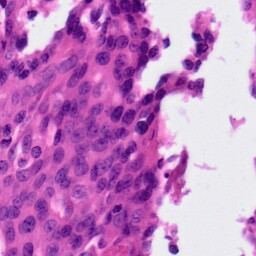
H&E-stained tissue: Ovarian